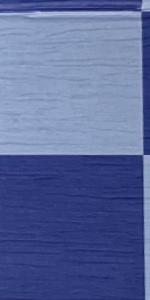
Label: Empty